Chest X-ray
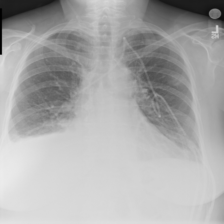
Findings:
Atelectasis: negative
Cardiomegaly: negative
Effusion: positive
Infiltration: negative
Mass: negative
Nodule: negative
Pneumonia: negative
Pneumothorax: negative
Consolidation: negative
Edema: negative
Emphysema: negative
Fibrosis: negative
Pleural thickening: negative
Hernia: negative